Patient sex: M
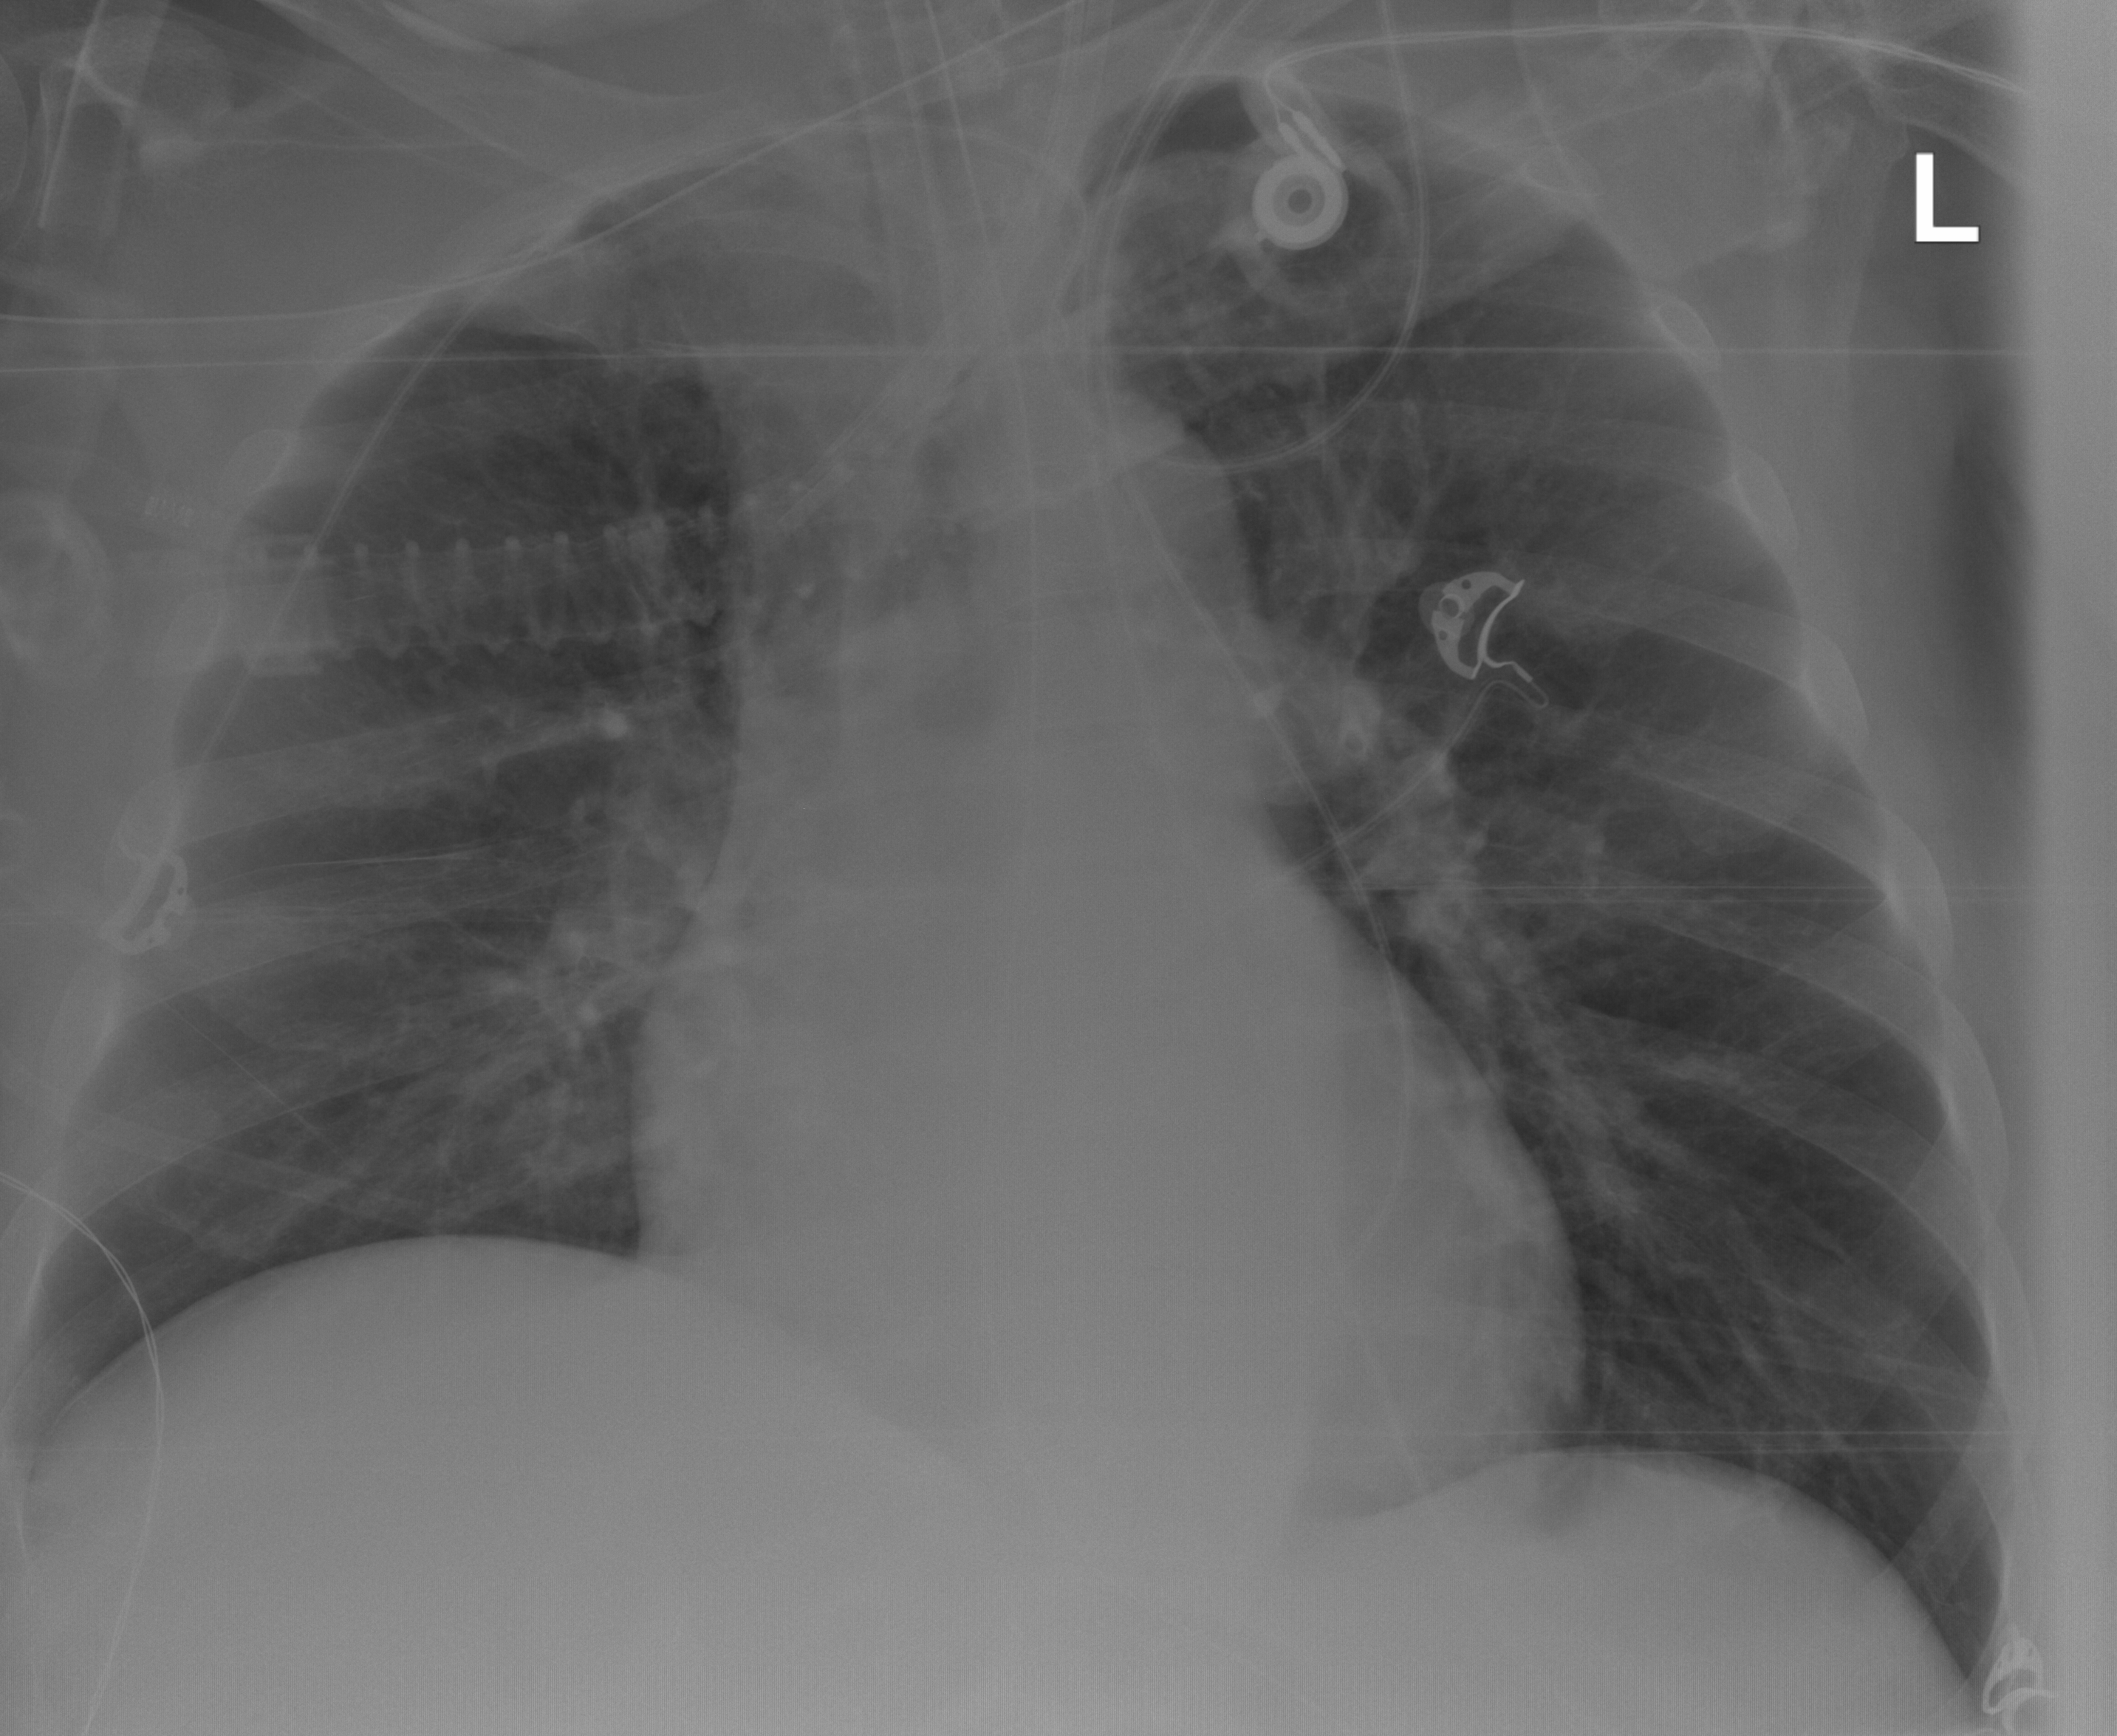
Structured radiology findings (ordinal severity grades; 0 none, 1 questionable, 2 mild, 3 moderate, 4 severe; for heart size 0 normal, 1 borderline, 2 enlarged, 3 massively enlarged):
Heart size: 0
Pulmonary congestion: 0
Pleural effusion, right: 0
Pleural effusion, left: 0
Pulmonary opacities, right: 2
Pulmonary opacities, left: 0
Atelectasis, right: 0
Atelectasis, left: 0